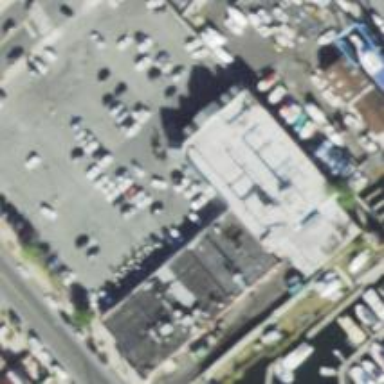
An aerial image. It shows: Supermarket.